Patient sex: M
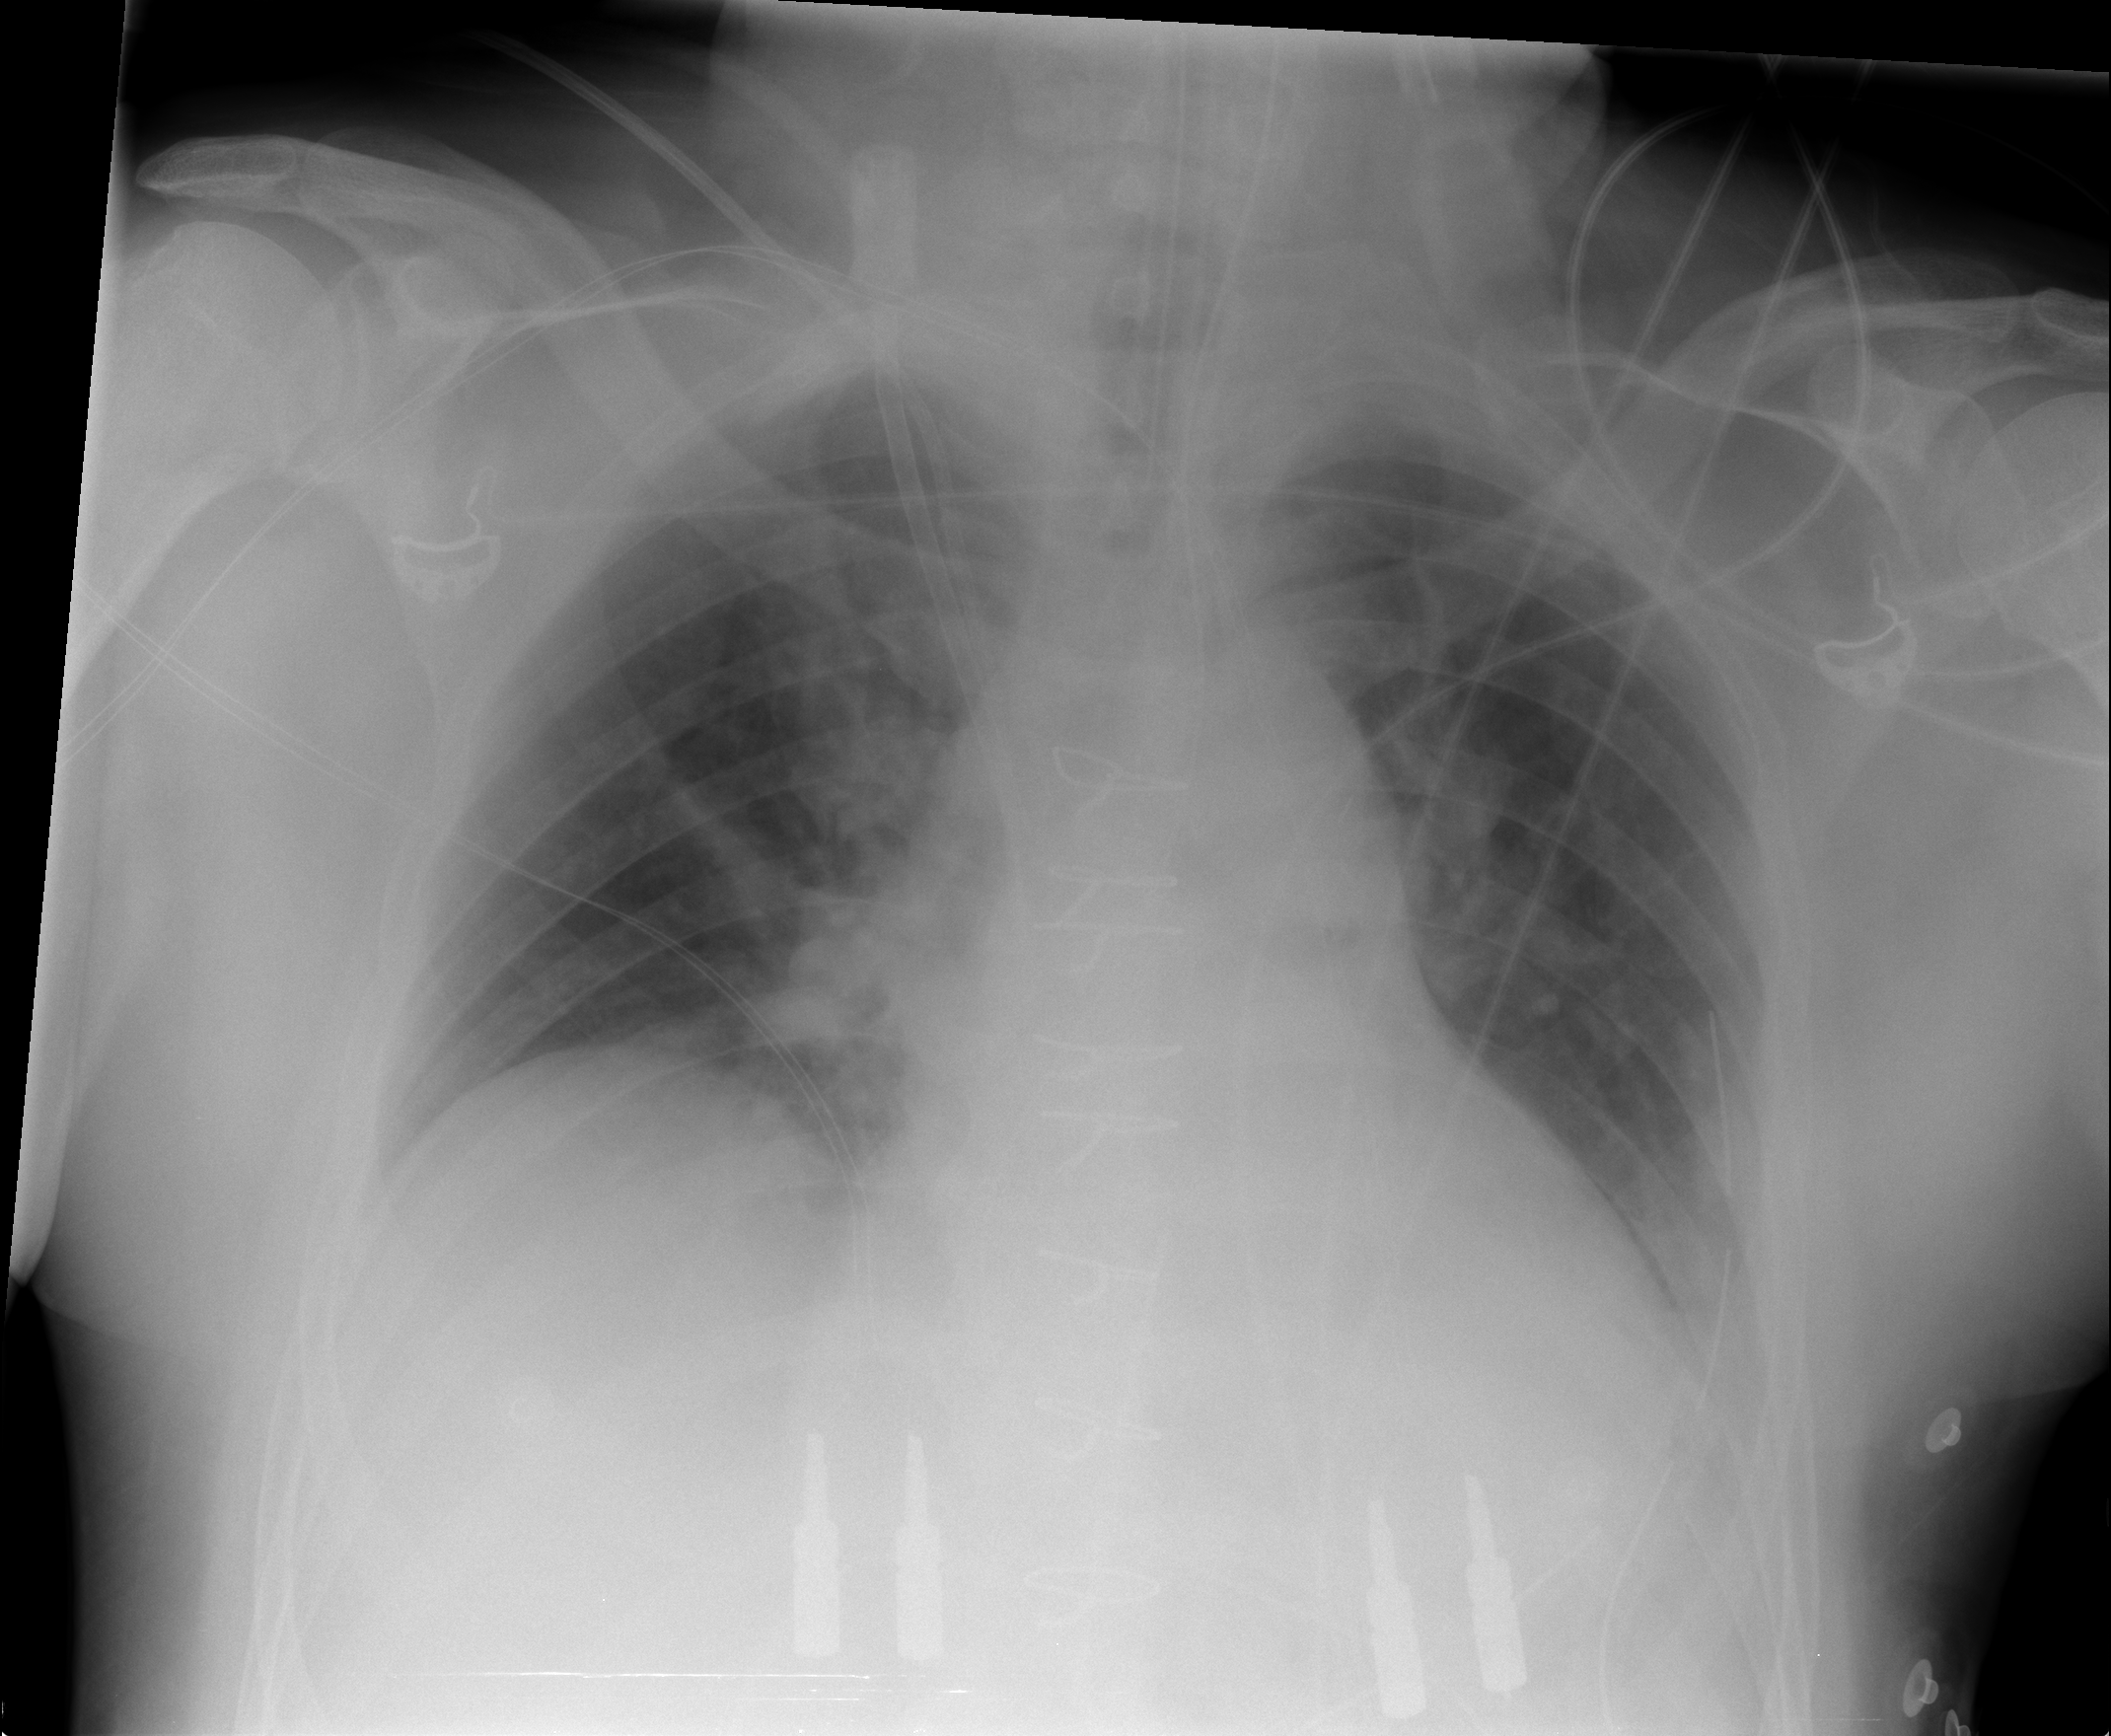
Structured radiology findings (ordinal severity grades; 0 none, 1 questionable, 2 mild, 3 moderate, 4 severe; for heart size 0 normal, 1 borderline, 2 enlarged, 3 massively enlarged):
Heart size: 0
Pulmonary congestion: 2
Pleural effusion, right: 1
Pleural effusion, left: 2
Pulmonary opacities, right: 0
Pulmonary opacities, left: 0
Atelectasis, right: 2
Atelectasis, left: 2